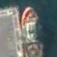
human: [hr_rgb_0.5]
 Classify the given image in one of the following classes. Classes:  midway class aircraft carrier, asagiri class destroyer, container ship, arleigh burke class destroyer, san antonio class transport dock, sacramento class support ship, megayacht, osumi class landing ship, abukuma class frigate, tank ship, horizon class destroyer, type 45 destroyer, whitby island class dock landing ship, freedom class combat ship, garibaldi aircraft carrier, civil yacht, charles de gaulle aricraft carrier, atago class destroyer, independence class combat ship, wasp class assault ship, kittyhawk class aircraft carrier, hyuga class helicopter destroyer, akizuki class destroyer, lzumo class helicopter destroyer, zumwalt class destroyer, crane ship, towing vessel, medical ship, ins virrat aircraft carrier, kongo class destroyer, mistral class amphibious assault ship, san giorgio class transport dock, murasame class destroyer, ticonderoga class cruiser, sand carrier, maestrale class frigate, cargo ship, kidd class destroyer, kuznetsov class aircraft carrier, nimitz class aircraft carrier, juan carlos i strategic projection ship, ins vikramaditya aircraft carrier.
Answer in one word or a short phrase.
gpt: Towing vessel